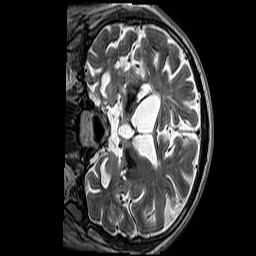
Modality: T2w
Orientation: coronal
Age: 66
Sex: male
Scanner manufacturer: siemens
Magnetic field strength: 3 T
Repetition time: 3.2 s
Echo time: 0.212 s